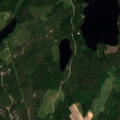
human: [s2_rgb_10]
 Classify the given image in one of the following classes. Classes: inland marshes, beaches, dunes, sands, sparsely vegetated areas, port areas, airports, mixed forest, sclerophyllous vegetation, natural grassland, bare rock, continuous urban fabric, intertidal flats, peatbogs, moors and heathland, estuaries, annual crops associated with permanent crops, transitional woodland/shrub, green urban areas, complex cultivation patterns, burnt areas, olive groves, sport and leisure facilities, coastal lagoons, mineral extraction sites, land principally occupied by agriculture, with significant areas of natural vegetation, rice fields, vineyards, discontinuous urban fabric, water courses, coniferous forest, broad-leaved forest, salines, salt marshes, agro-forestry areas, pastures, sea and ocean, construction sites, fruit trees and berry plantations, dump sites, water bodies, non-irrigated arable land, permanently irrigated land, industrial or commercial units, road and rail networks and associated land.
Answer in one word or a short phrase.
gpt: land principally occupied by agriculture, with significant areas of natural vegetation, coniferous forest, water bodies